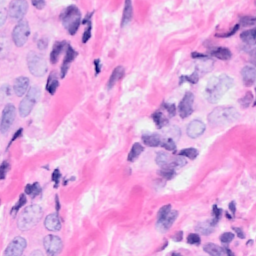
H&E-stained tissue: Breast